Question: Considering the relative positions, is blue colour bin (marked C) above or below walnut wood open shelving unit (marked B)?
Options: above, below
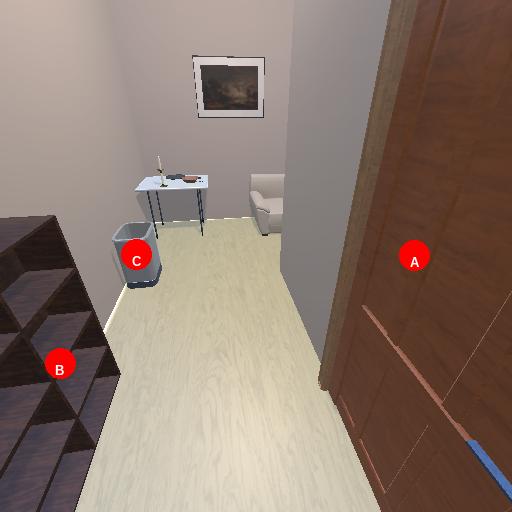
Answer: above